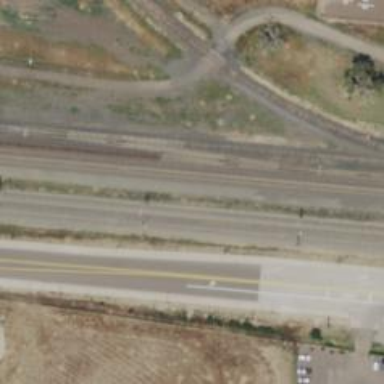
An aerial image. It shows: Railway yard used for servicing trains.